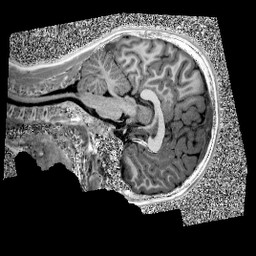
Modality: UNIT1
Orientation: sagittal
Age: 10
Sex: male
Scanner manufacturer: siemens
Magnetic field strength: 3 T
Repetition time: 4 s
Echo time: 0.00303 s